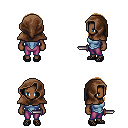
a pixel art fantasy rpg character, female body template, human, dark skin, blue vest, magenta pants, brown long hairstyle, cloth hood, ghillies, dagger, four views (front, back, left, right), 2x2 character sprite sheet, small pixel art, hard edges, no anti-aliasing